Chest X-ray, AP view. Patient: 24 years old, sex F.
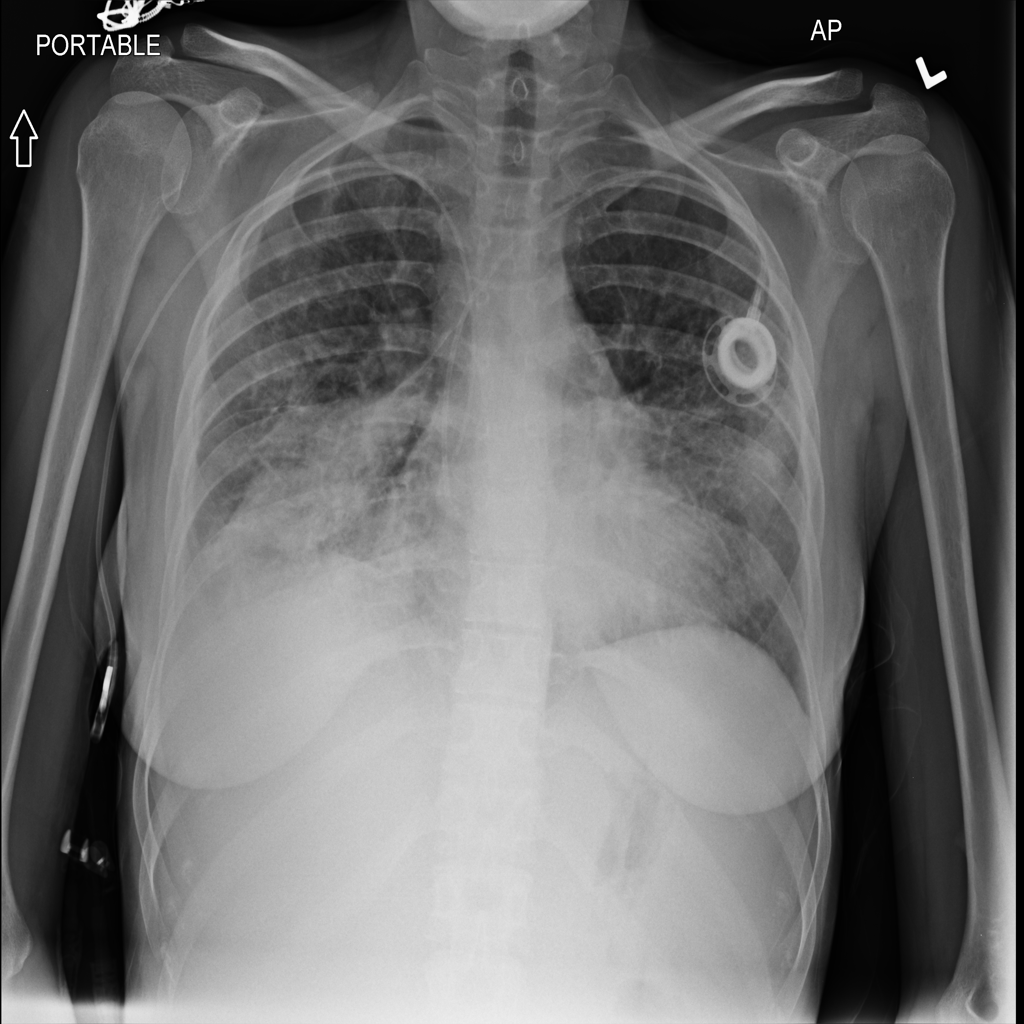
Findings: Consolidation